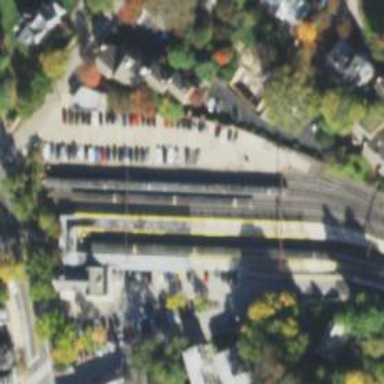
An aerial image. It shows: Railway service station.